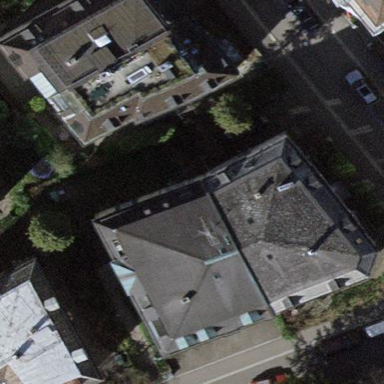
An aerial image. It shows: Building with hipped roof shape.